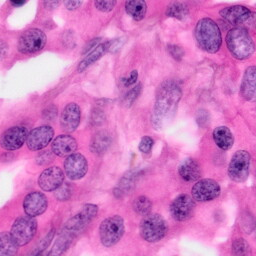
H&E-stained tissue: Pancreatic